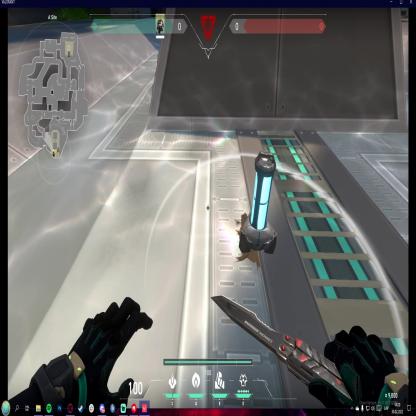
Label: planted spike